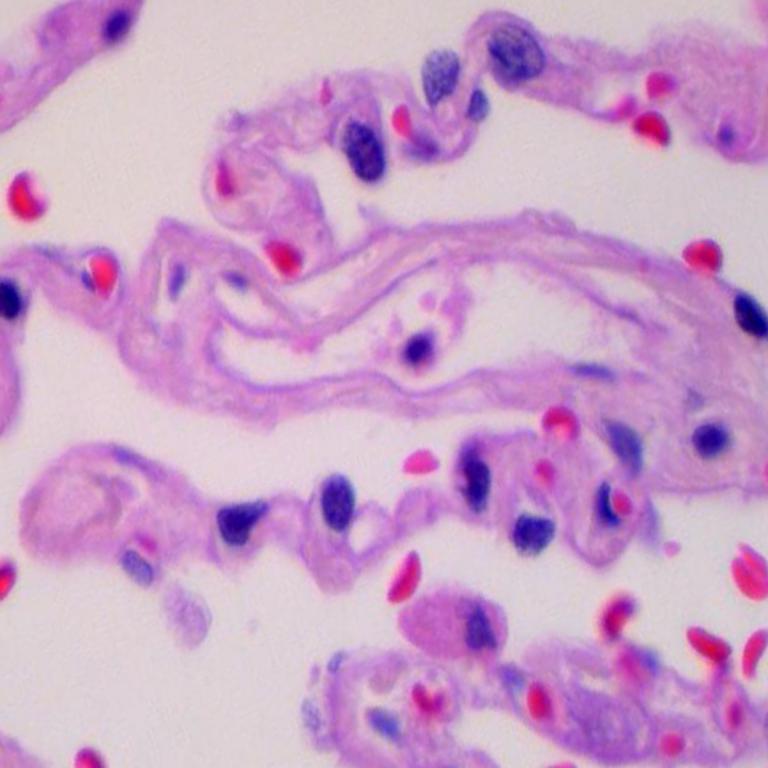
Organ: lung
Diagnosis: benign